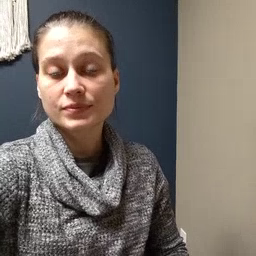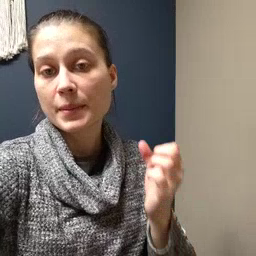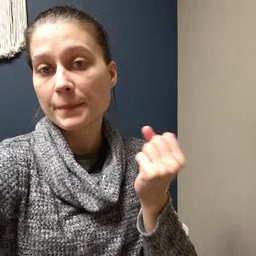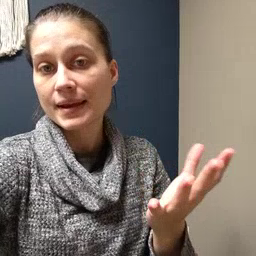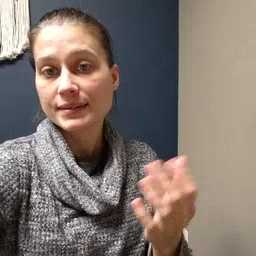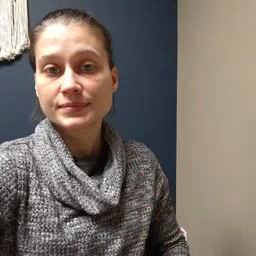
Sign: many